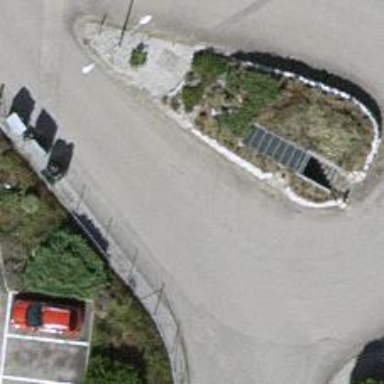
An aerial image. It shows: Smooth asphalt road in residential area.